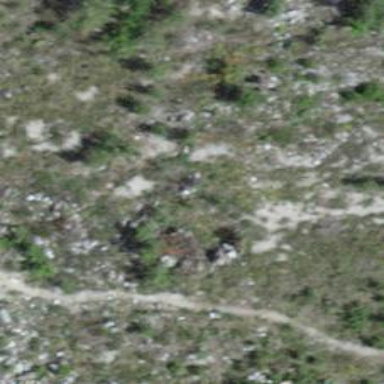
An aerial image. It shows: Path.